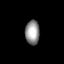
Tissue: lung
Cell type: Endothelial cells
Senescence score: 0.6218
Nuclear area (px): 340
Mean DAPI intensity: 147.459